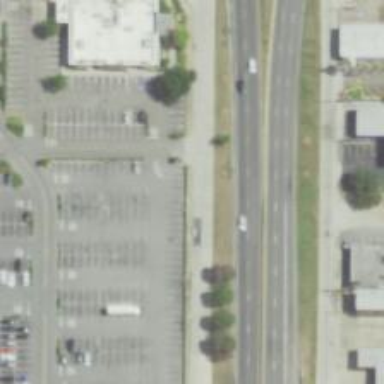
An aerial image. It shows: Tertiary road with frontage road.